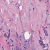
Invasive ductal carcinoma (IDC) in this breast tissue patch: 1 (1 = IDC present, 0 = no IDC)